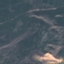
Label: HerbaceousVegetation